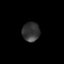
Tissue: skin
Cell type: Endothelial cells
Senescence score: 0.2231
Nuclear area (px): 330
Mean DAPI intensity: 53.212